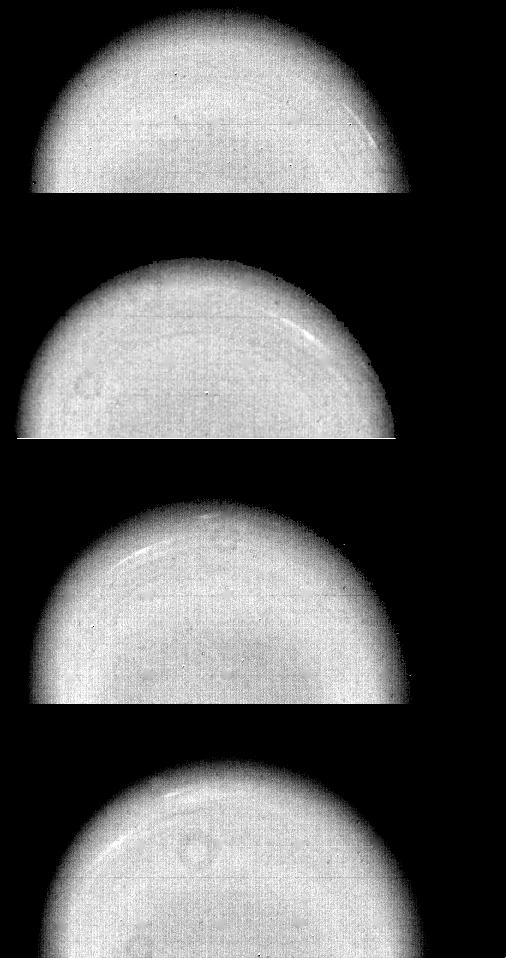
Uranus Cloud Movement Uranus, Voyager